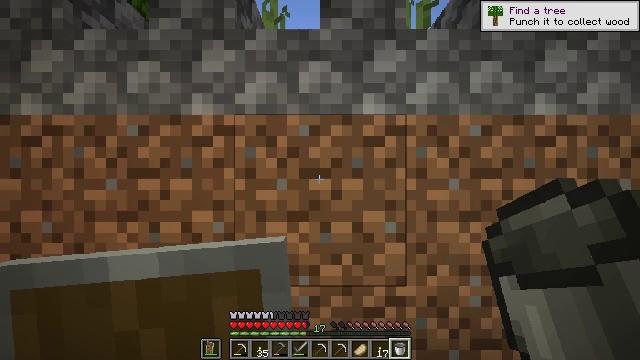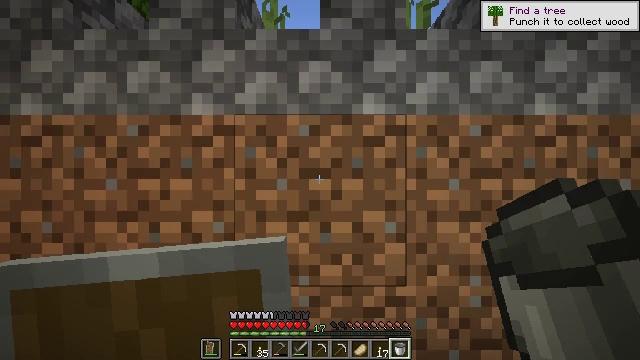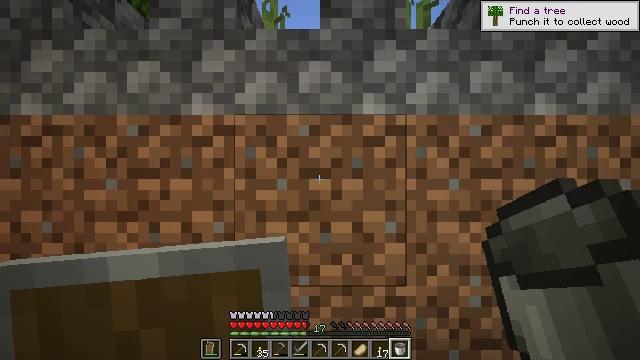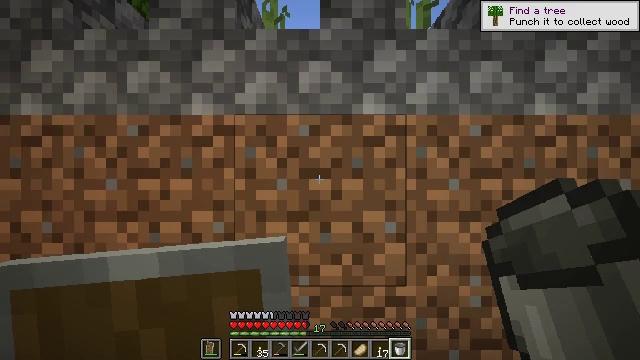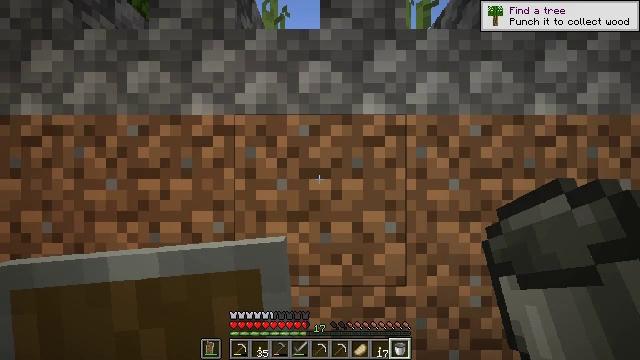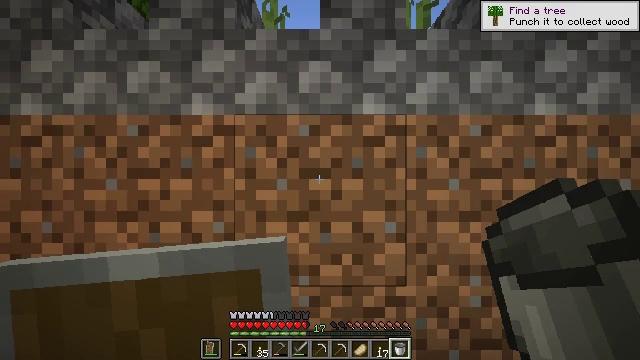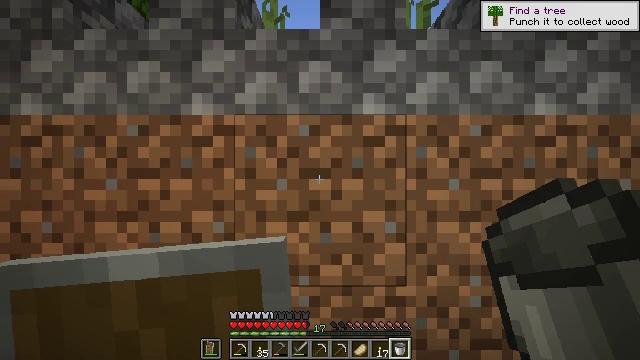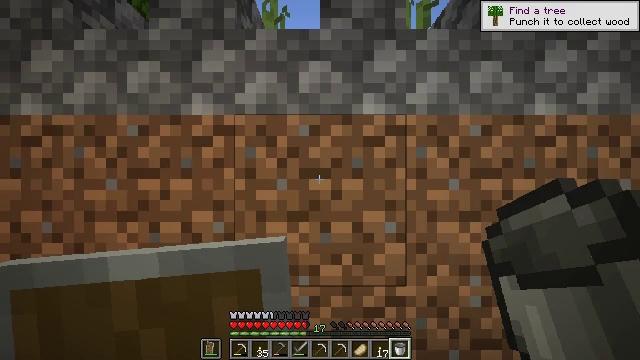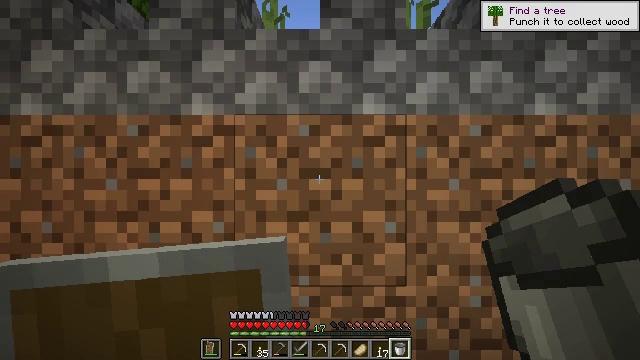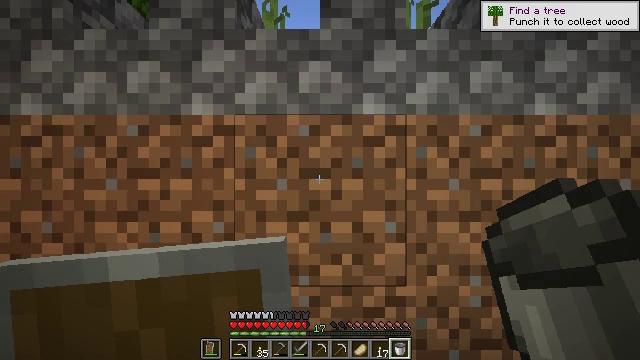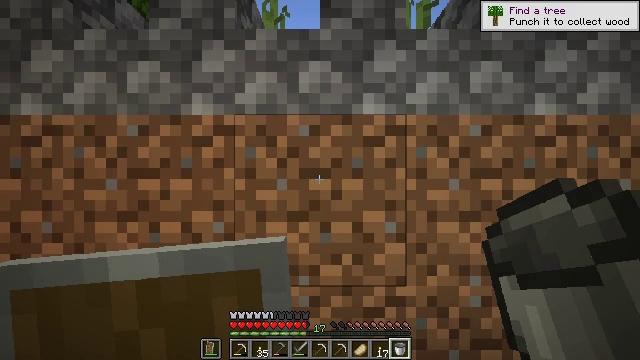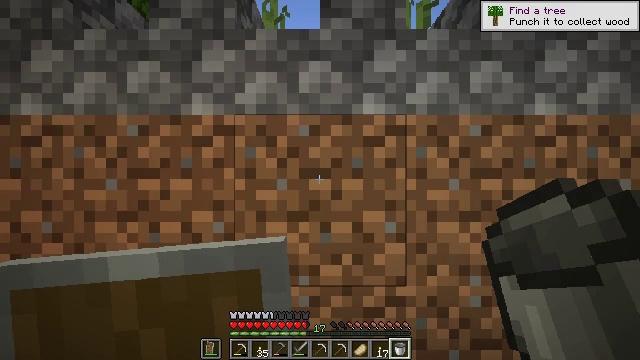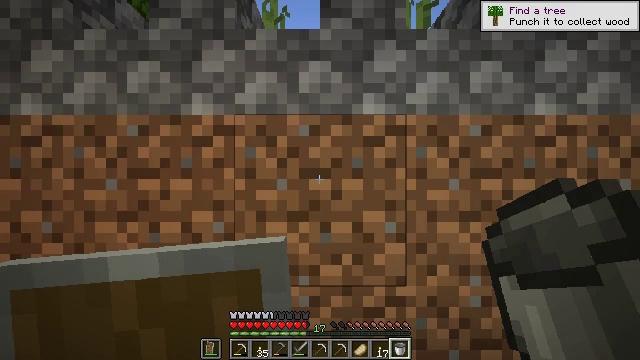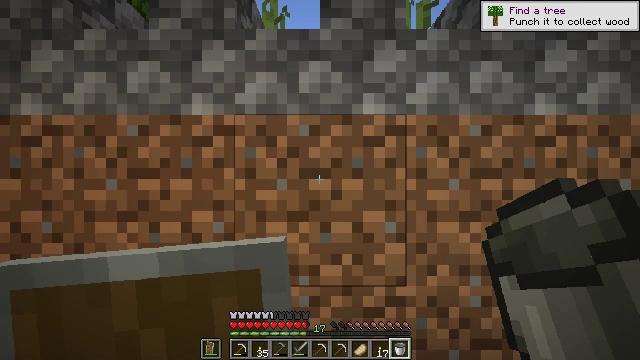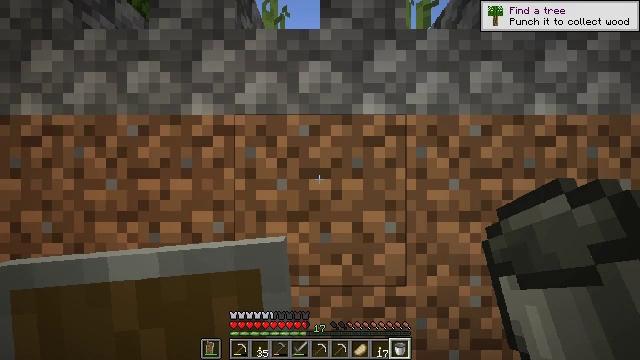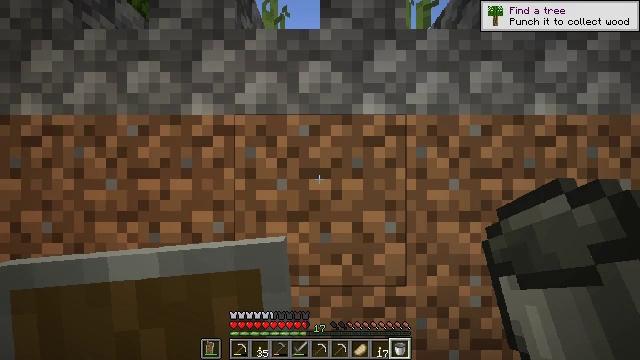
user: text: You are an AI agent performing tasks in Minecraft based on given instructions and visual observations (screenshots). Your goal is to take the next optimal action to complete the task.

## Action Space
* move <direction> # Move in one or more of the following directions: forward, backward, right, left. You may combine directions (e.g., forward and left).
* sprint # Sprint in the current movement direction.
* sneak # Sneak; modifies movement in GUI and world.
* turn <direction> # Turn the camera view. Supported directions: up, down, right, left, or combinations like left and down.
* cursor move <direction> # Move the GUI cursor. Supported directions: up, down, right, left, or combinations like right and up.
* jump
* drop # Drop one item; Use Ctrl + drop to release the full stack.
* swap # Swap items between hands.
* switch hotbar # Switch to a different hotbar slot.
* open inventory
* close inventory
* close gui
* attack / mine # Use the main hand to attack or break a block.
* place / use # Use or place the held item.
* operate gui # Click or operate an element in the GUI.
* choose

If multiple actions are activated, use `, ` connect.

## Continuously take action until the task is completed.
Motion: motion action
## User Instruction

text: Obtain a golden helmet through crafting.
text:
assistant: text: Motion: no_op
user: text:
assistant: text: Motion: no_op
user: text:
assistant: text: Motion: no_op
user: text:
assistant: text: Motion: no_op
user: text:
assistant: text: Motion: no_op
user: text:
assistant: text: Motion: no_op
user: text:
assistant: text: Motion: no_op
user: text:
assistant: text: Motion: no_op
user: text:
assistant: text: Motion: no_op
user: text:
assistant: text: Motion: no_op
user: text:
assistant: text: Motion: no_op
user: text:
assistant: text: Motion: no_op
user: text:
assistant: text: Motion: no_op
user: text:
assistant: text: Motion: no_op
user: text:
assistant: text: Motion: no_op
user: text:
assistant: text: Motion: no_op
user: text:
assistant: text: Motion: no_op
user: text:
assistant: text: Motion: no_op
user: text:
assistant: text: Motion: no_op
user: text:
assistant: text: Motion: no_op
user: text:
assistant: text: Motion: no_op
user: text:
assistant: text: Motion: no_op
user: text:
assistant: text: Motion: no_op
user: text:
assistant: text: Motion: no_op
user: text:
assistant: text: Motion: no_op
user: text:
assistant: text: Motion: no_op
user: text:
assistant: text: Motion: no_op
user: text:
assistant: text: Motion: no_op
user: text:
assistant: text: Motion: no_op
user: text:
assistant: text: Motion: no_op